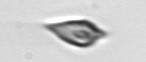
Label: Oxytoxum